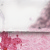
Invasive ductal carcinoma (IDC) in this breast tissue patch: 0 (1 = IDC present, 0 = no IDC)